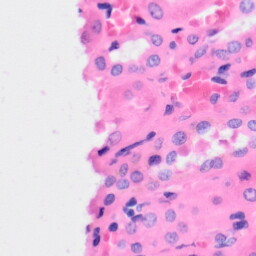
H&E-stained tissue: Kidney